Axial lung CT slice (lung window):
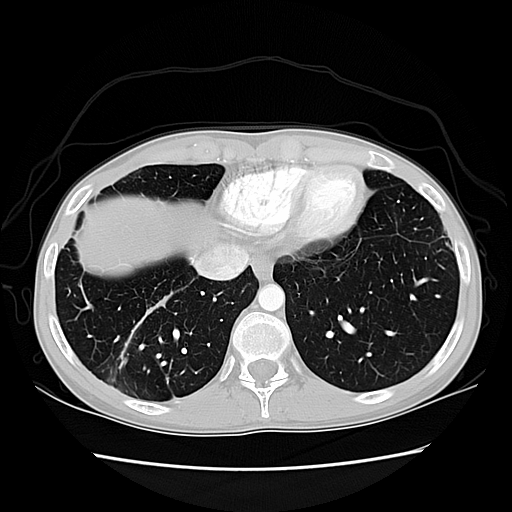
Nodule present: no